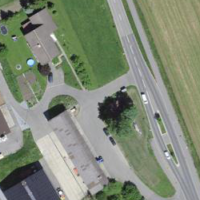
EUNIS habitat code: 54
Species observed at this site:
Gryllus campestris